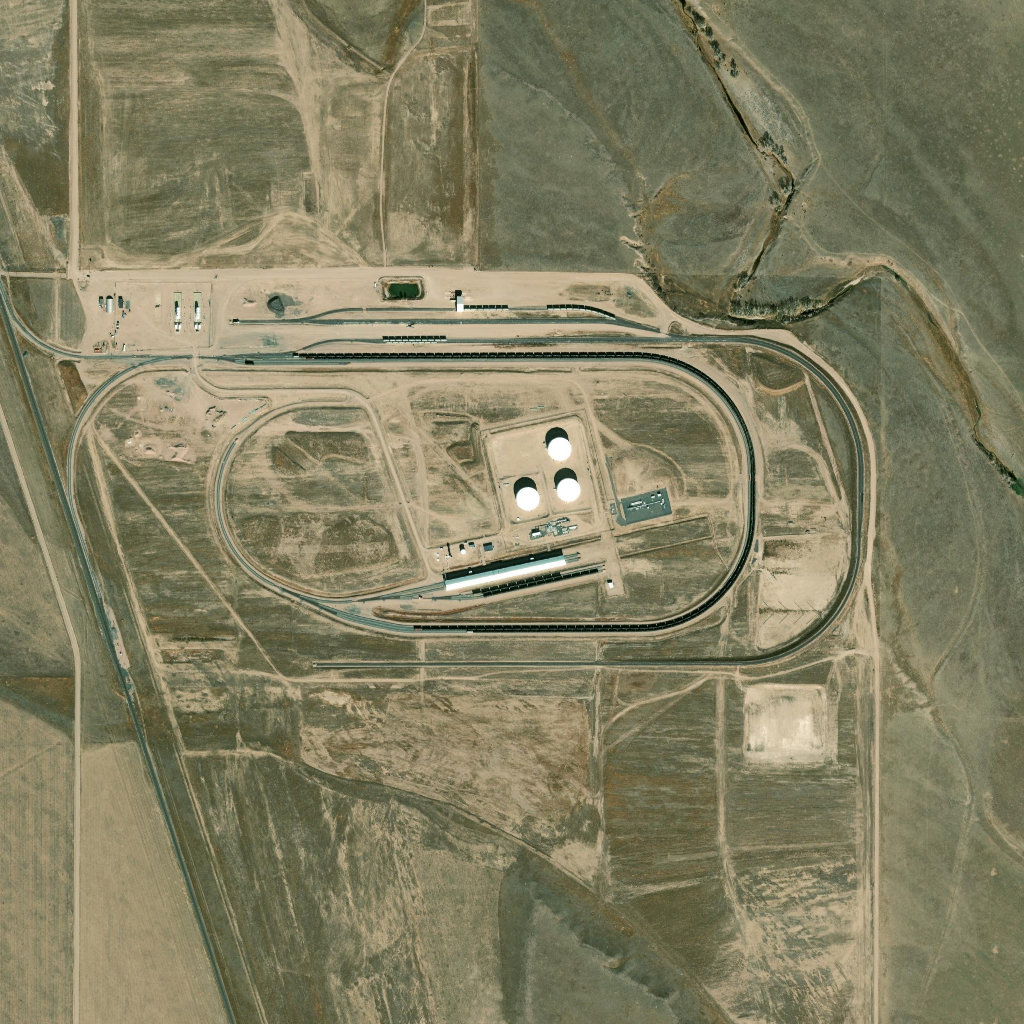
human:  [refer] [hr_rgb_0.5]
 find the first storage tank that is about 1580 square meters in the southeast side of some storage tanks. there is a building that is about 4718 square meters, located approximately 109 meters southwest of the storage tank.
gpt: <box>[[53, 46, 56, 49, 0]]</box>

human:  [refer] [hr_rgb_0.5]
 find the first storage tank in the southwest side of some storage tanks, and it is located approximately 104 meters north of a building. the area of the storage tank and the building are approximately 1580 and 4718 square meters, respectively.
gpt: <box>[[50, 47, 52, 49, 0]]</box>